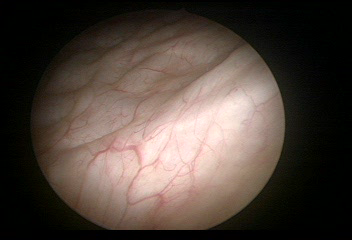
Modality: WLC
Class: Normal mucosa
Bladder cancer association: No